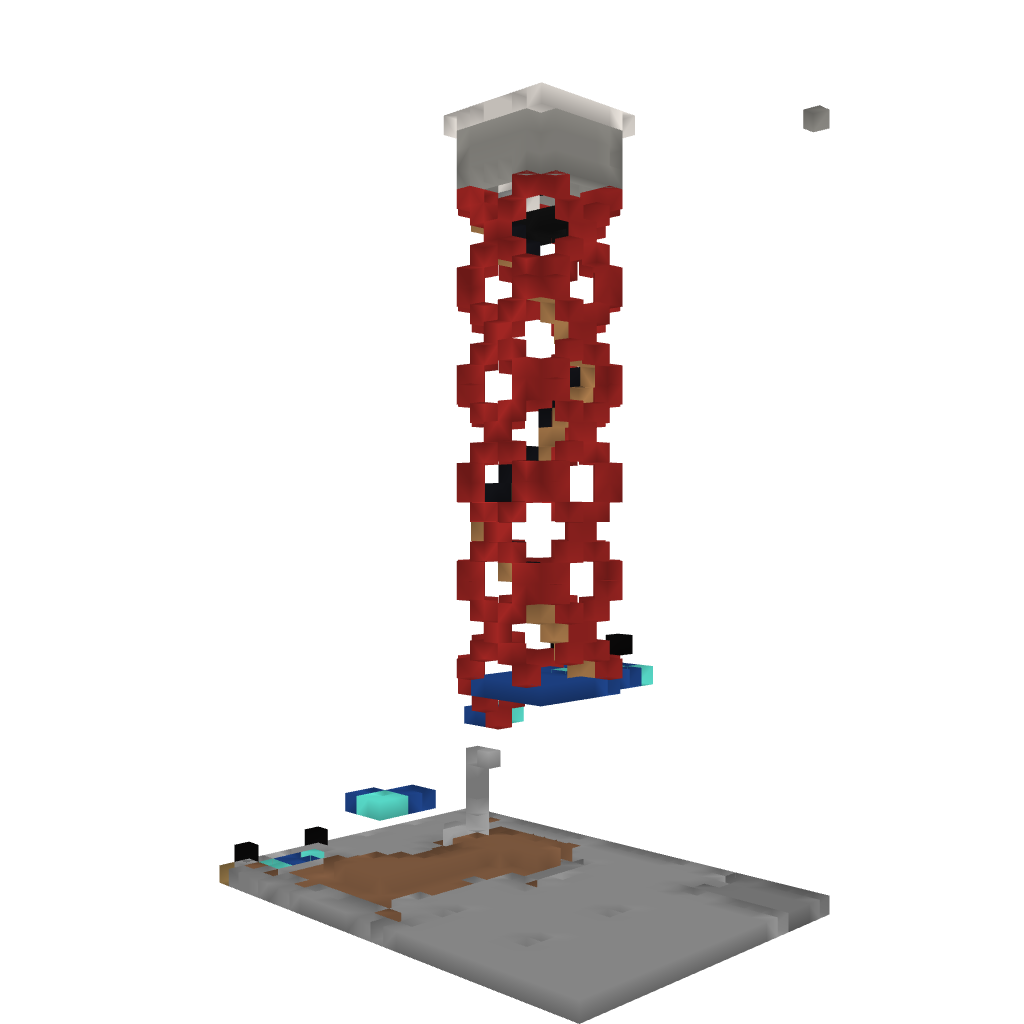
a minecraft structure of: Tower of Quartz